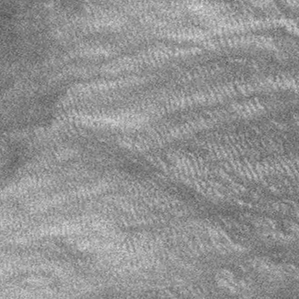
Label: frost